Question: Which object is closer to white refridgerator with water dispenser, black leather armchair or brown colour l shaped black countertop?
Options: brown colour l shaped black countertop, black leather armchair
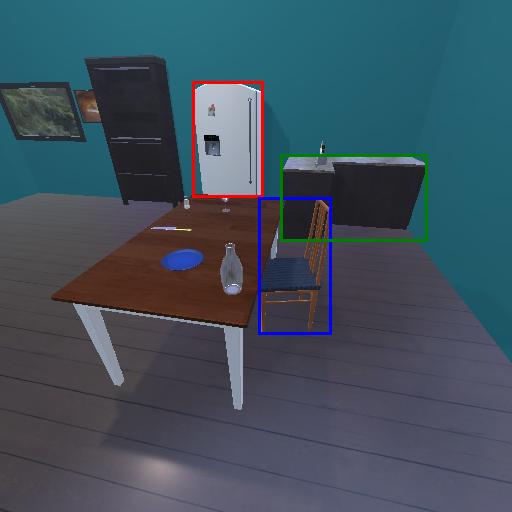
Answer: brown colour l shaped black countertop